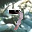
Label: 7